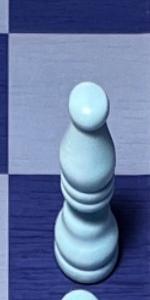
Label: Bishop_White